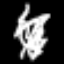
Label: squiggle